Question: How can I generate this type of 'floating stick' (or 'high/low'?) chart using <URL>? I've had a look through the examples and can't find anything quite the same - most importantly setting up bars/sticks which don't begin at zero.
Note that the lines are not error bars.

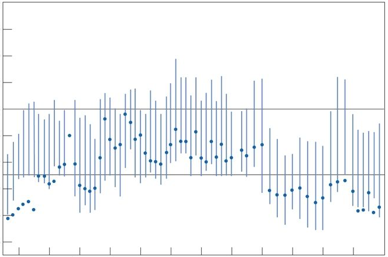
Answer: One way to make stick charts is with negative offsets on <URL>. Here's an example:
'''
import plotly.plotly as py
from plotly.graph_objs import ErrorY, Scatter
x = [1, 2, 3, 4]
y = [4, 7, 5, 9]
stick_top = [10, 6, 7, 11]
stick_bottom = [6, 4, 3, 4]
error_bar_positive_offset = [si - yi for (yi, si) in zip(y, stick_top)]
error_bar_negative_offset = [yi - si for (yi, si) in zip(y, stick_bottom)]
py.plot([
Scatter(x=x, y=y, mode='markers',
error_y=ErrorY(
symmetric=False,
array=error_bar_positive_offset,
arrayminus=error_bar_negative_offset,
width=0
)
)], filename='stick-chart')
'''
<URL>
<URL>